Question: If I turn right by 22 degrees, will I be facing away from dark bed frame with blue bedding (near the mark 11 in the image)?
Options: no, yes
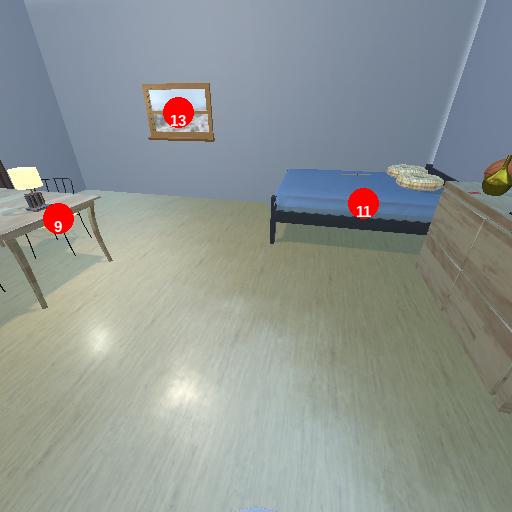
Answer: no